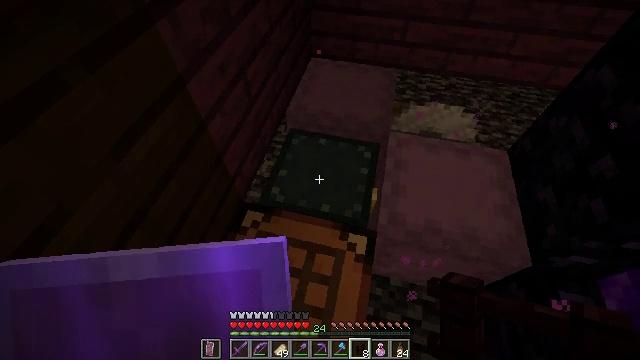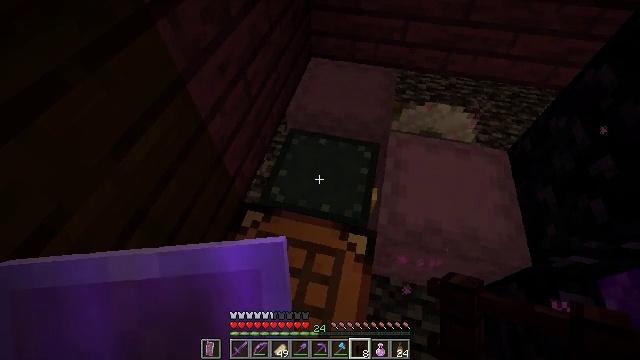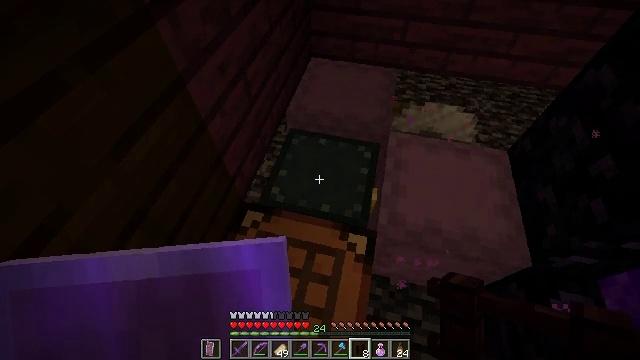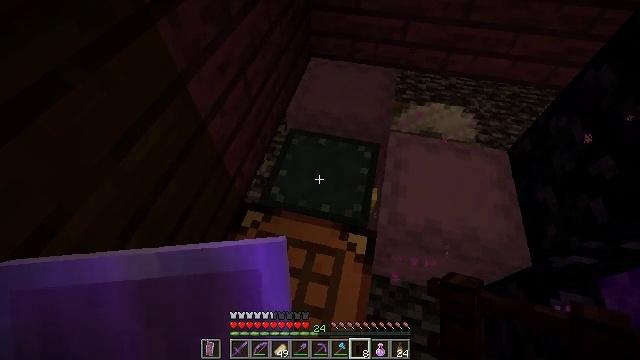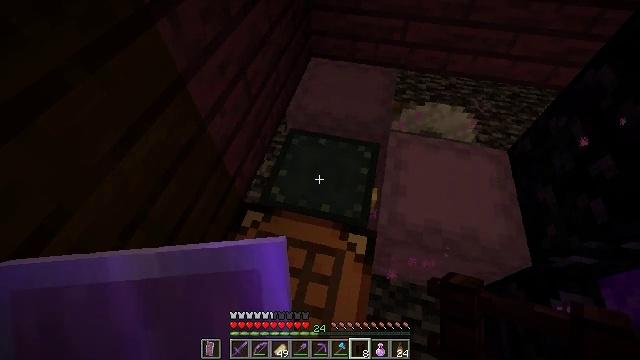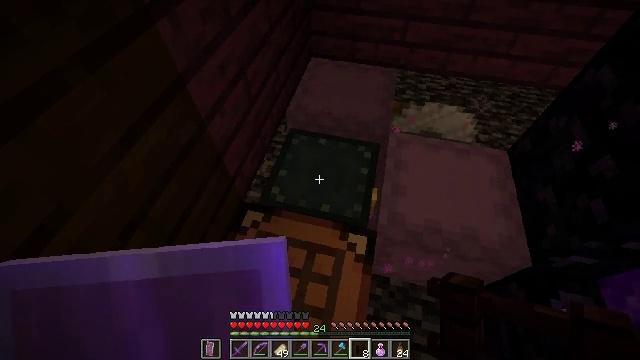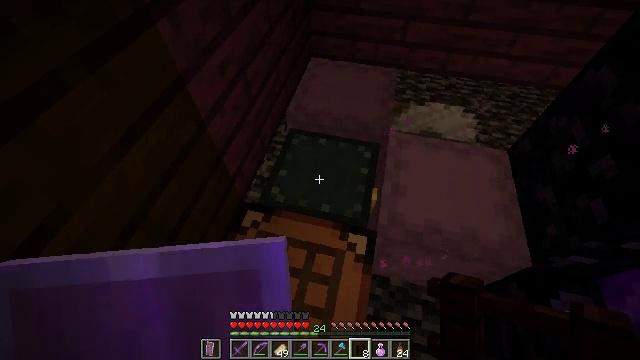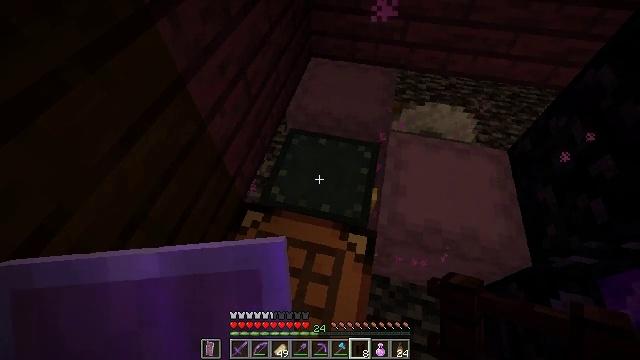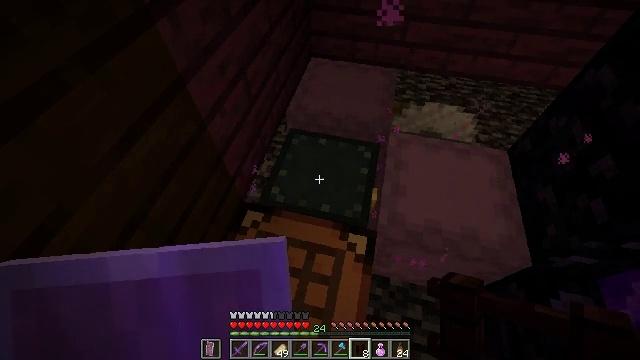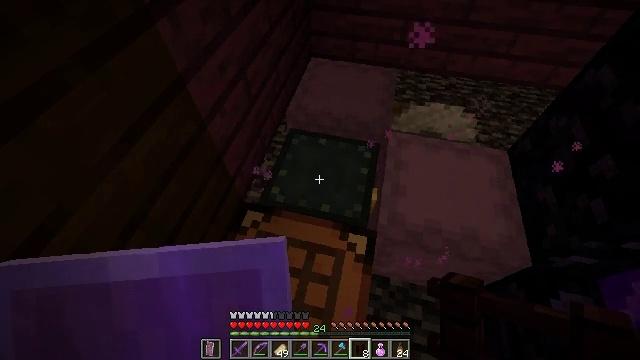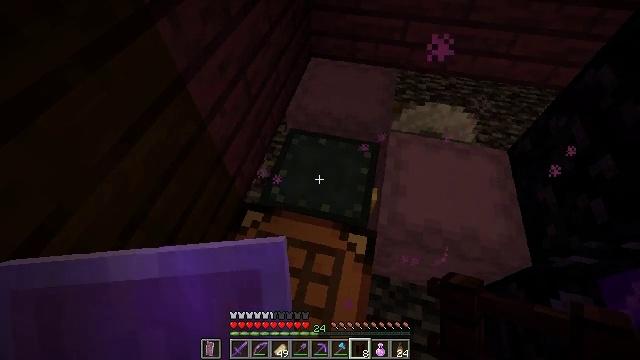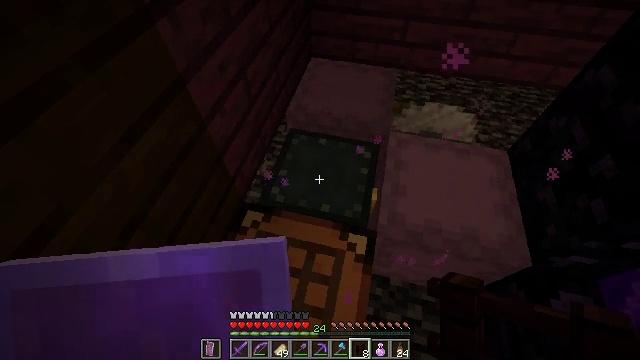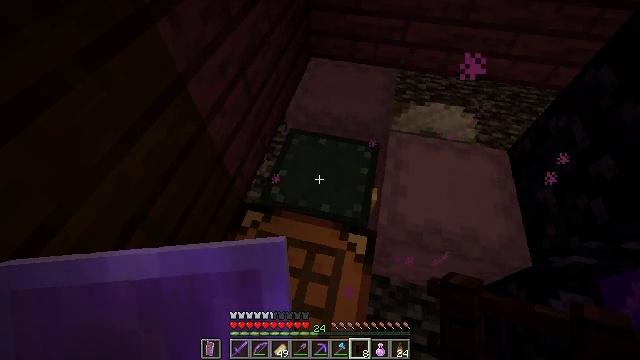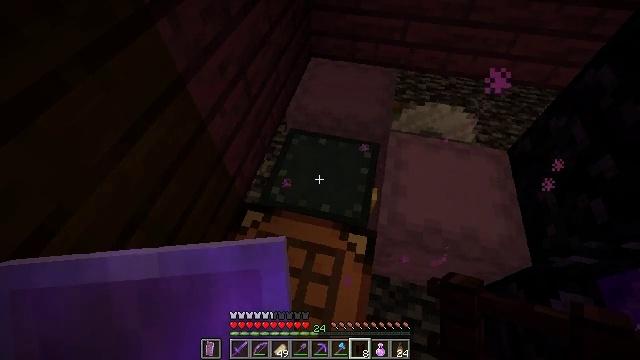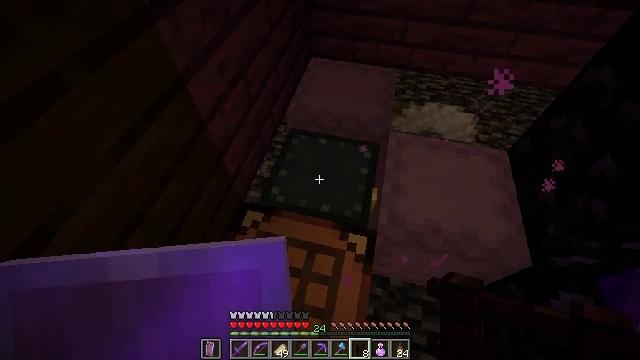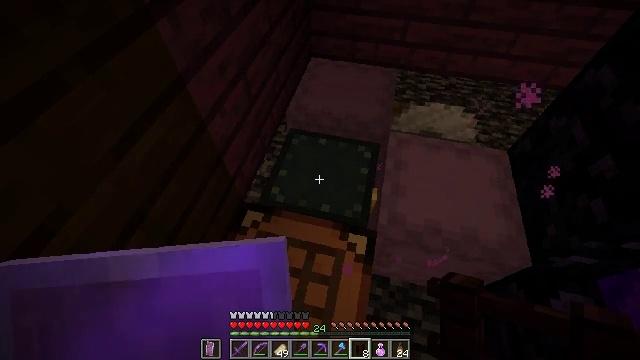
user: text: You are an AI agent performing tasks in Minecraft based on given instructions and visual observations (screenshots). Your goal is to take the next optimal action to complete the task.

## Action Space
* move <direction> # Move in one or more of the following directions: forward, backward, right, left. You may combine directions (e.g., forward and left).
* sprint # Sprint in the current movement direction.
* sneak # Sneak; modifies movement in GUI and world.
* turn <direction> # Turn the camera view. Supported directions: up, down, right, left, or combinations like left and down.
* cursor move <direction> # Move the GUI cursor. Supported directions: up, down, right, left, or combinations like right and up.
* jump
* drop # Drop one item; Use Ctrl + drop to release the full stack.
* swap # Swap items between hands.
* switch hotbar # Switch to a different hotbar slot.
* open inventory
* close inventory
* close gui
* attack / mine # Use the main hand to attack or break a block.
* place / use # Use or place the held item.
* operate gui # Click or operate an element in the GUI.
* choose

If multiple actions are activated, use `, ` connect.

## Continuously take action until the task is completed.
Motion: motion action
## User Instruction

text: Collect crimson planks from the environment.
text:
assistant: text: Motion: no_op
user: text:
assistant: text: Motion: no_op
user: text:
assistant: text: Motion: no_op
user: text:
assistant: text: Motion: no_op
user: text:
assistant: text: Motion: no_op
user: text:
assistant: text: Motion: no_op
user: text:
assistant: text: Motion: no_op
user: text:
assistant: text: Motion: no_op
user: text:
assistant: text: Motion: no_op
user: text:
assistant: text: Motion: no_op
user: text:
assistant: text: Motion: no_op
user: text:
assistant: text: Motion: no_op
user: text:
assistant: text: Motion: no_op
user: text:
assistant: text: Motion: no_op
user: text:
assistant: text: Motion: no_op
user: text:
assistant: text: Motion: no_op
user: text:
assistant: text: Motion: no_op
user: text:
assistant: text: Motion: no_op
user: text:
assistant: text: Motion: no_op
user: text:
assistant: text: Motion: no_op
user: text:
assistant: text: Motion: no_op
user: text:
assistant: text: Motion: no_op
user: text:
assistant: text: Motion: no_op
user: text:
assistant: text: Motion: no_op
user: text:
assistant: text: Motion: no_op
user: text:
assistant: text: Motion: no_op
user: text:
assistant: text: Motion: no_op
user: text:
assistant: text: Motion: no_op
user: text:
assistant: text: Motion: no_op
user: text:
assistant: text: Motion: no_op